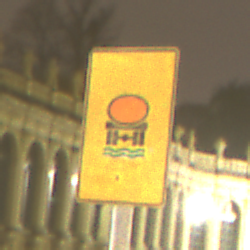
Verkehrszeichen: FahrzeugeMitWassergefaehrdenderLadungOhnePfeilsymbol
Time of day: Night
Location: Outdoor (Urban)
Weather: Overcast
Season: NotSpecified
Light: Artificial